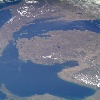
Label: land